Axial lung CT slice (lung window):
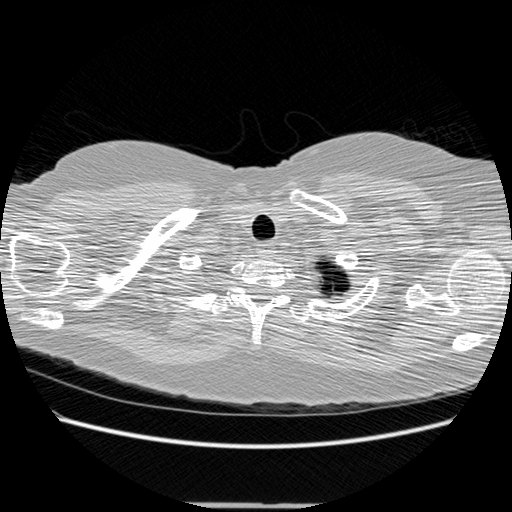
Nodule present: no